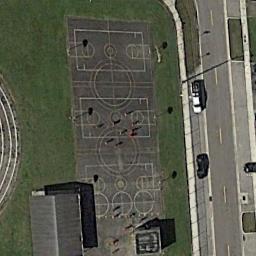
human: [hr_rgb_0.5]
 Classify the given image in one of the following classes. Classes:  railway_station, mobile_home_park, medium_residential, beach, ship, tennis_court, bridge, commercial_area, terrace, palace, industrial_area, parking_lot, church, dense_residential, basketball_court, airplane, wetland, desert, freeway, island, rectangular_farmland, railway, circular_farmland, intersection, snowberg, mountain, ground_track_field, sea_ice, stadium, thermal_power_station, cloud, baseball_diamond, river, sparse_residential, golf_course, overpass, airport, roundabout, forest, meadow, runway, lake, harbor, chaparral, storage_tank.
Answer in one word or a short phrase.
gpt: basketball_court